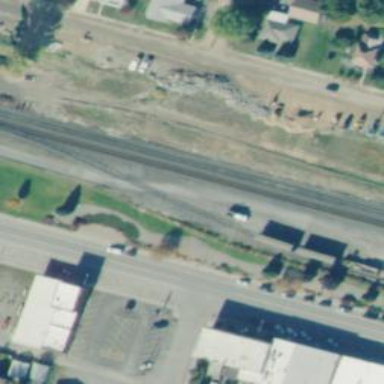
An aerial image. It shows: Railway siding with rails.